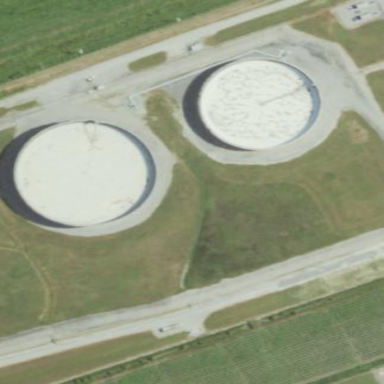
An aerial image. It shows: Storage tank that is man-made.